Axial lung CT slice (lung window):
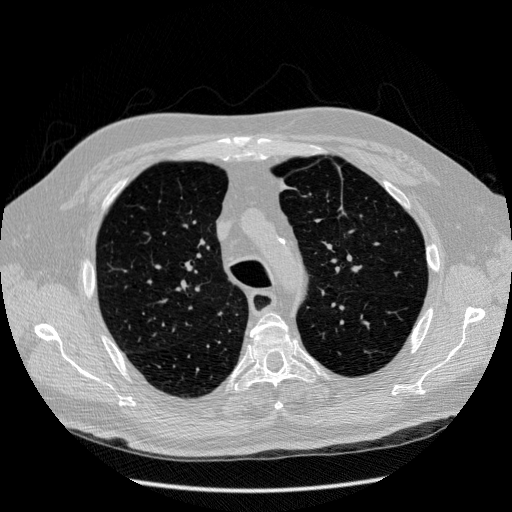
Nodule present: no